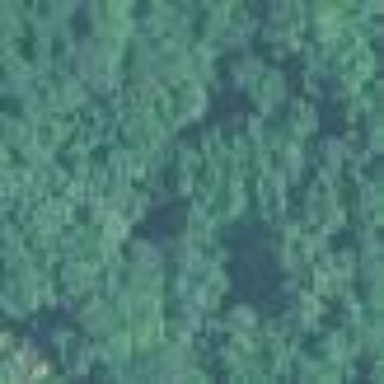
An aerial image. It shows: Nature reserve within woodland area.